四年级 · 算术
下面算式中的小括号, 去掉后改变计算结果的是 ( )。
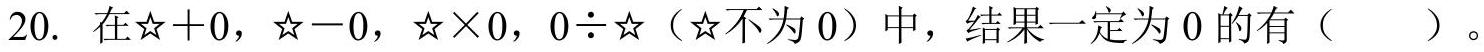
A. $(11+23)+1$
B. $(36-21) \div 3$
C. $13 \times(45 \div 3)$

A. 1 个
B. 2 个
C. 3 个
答案: B